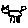
Label: cat